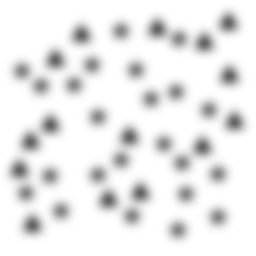
Squares: 0
Triangles: 15
Stars: 23
Total shapes: 38